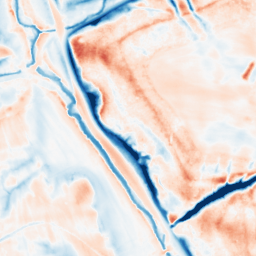
Category: multiscale
Decomposition family: dog_multiscale
Decomposition parameters: sigma_ratio: 2
n_scales: 4
base_sigma: 0.5
Upsampling method: cubic_mitchell
Upsampling parameters: scale: 8
Upsampling scale: 8